Question: I'm using an example from pixi.js, its pretty basic but I have a problem while loading the 'bunny.png'.
This is the example I'm using: <URL>
On my computer using wamp, the bunny.png takes a whopping 13 seconds and sometimes even more, to load...

It actually works a bit better on Firefox. The load time on firefox is nearly instant, even when refreshing with ctrl+F5.
The online version works on both browsers for me.
Anyone ever had this before?
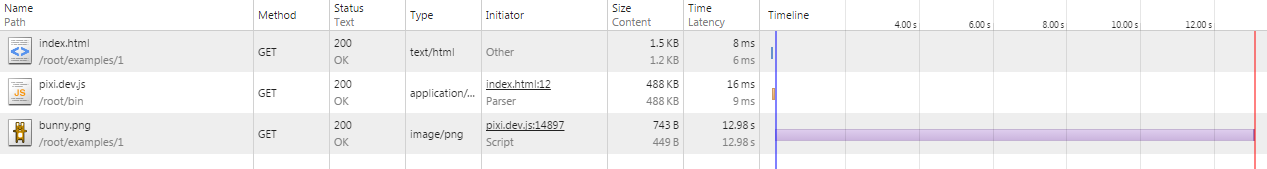
Answer: Ok, the problem was an extension called 'Hola'. For some weird reason that extension ruined my Apache. Removing that extension fixed my problem.